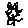
Label: cat